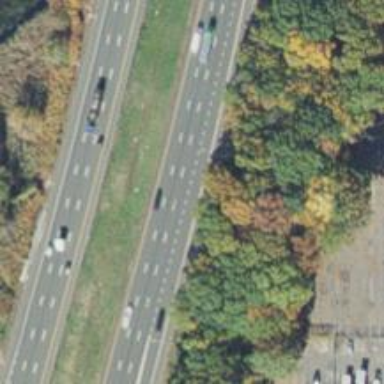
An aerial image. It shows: Motorway link.